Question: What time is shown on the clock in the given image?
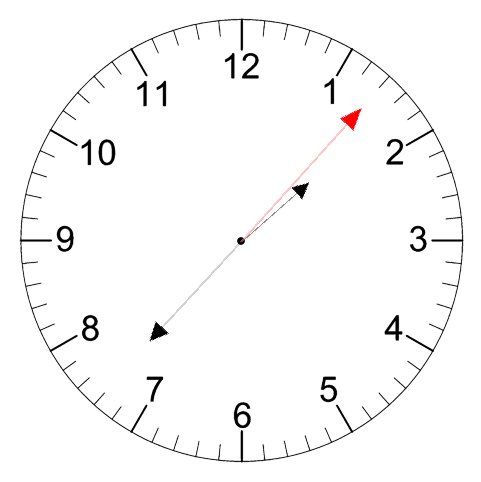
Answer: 01:37:07